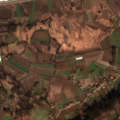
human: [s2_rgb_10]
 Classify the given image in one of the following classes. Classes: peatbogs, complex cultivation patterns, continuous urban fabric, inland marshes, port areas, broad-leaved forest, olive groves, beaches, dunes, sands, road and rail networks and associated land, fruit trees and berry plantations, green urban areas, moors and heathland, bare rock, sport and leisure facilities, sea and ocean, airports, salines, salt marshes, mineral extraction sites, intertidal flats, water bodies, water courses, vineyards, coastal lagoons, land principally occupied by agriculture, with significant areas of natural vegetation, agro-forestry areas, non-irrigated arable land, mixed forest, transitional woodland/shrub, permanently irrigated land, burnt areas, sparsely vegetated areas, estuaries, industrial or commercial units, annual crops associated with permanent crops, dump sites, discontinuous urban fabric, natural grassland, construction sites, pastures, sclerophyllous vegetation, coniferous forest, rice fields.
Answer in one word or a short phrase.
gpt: non-irrigated arable land, complex cultivation patterns, land principally occupied by agriculture, with significant areas of natural vegetation